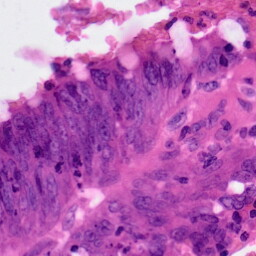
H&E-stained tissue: Colon